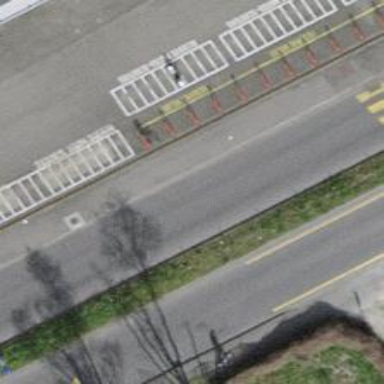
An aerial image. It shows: Sidewalk with asphalt surface leading to public transport platform. The platform has shelter.